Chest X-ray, PA view. Patient: 55 years old, sex M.
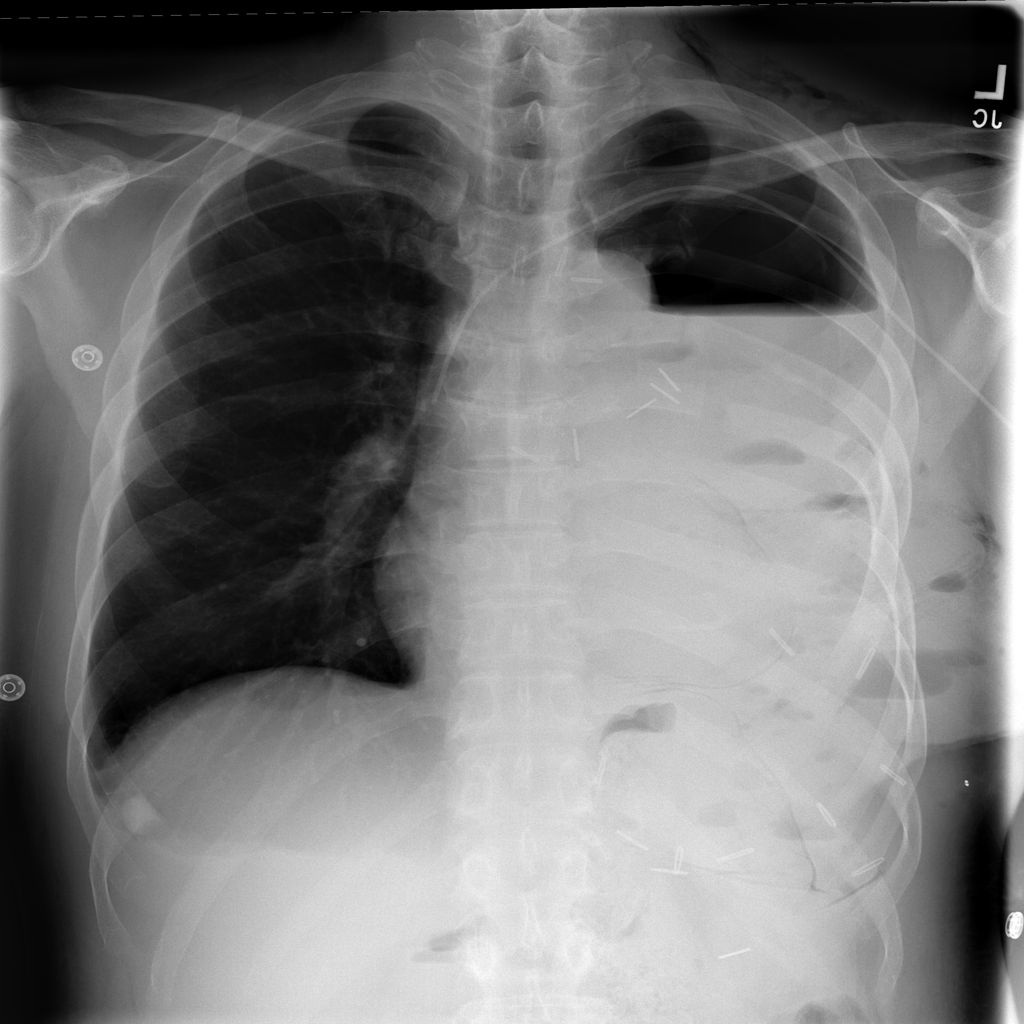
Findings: No Finding